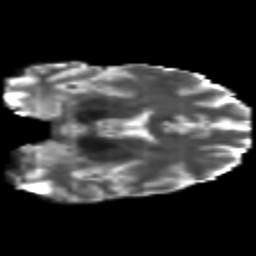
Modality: T2w
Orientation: coronal
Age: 31
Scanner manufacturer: philips
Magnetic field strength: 3 T
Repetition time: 8.6 s
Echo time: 0.127 s